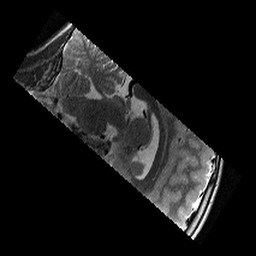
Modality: T2w
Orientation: sagittal
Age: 9
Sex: male
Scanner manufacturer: siemens
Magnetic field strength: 3 T
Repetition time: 9.23 s
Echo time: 0.067 s